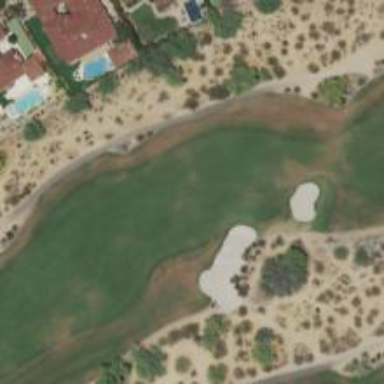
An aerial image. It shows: Golf hole.